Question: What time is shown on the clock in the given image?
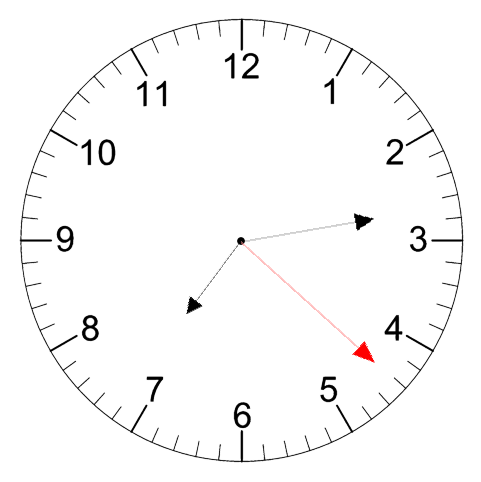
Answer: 07:13:22